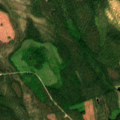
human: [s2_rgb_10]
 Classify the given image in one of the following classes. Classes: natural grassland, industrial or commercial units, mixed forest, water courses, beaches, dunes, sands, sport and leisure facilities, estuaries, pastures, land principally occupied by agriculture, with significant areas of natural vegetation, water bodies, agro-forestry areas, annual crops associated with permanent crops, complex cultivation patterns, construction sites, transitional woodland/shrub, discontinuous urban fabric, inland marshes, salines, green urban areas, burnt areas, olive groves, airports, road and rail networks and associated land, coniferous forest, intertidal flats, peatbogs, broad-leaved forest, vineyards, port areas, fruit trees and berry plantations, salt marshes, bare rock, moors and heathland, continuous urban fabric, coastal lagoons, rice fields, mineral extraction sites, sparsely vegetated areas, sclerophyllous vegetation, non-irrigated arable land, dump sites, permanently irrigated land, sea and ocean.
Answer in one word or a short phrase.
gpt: coniferous forest